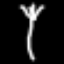
Label: fork